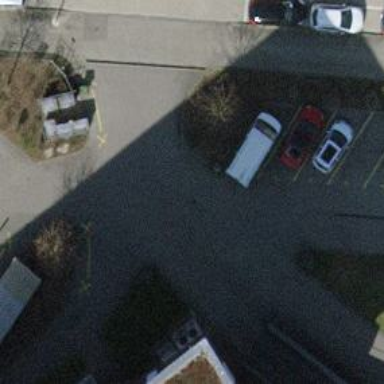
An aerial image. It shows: Parking aisle designated as service road.